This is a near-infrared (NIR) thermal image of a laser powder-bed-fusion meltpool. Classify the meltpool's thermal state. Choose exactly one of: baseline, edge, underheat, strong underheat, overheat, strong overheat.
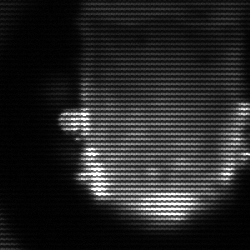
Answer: baseline